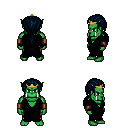
a pixel art fantasy rpg character, male body template, orc, green skin, gray robe, gold greaves, raven ponytail hairstyle, gold tiara, leather bracers, four views (front, back, left, right), 2x2 character sprite sheet, small pixel art, hard edges, no anti-aliasing